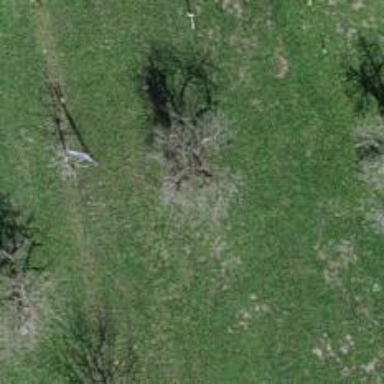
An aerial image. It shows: Single tag "natural: tree."